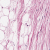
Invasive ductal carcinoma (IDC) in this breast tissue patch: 0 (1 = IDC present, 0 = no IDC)